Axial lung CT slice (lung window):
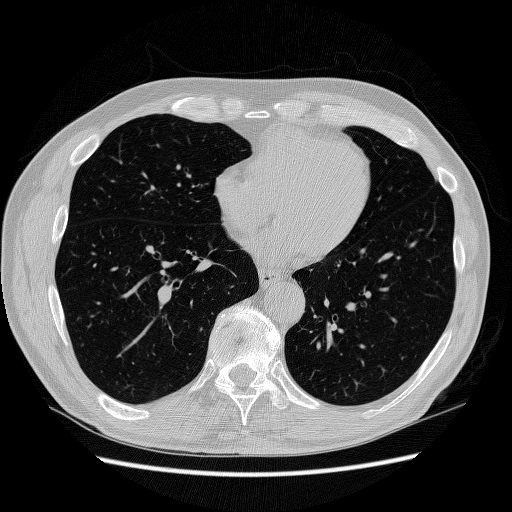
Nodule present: no